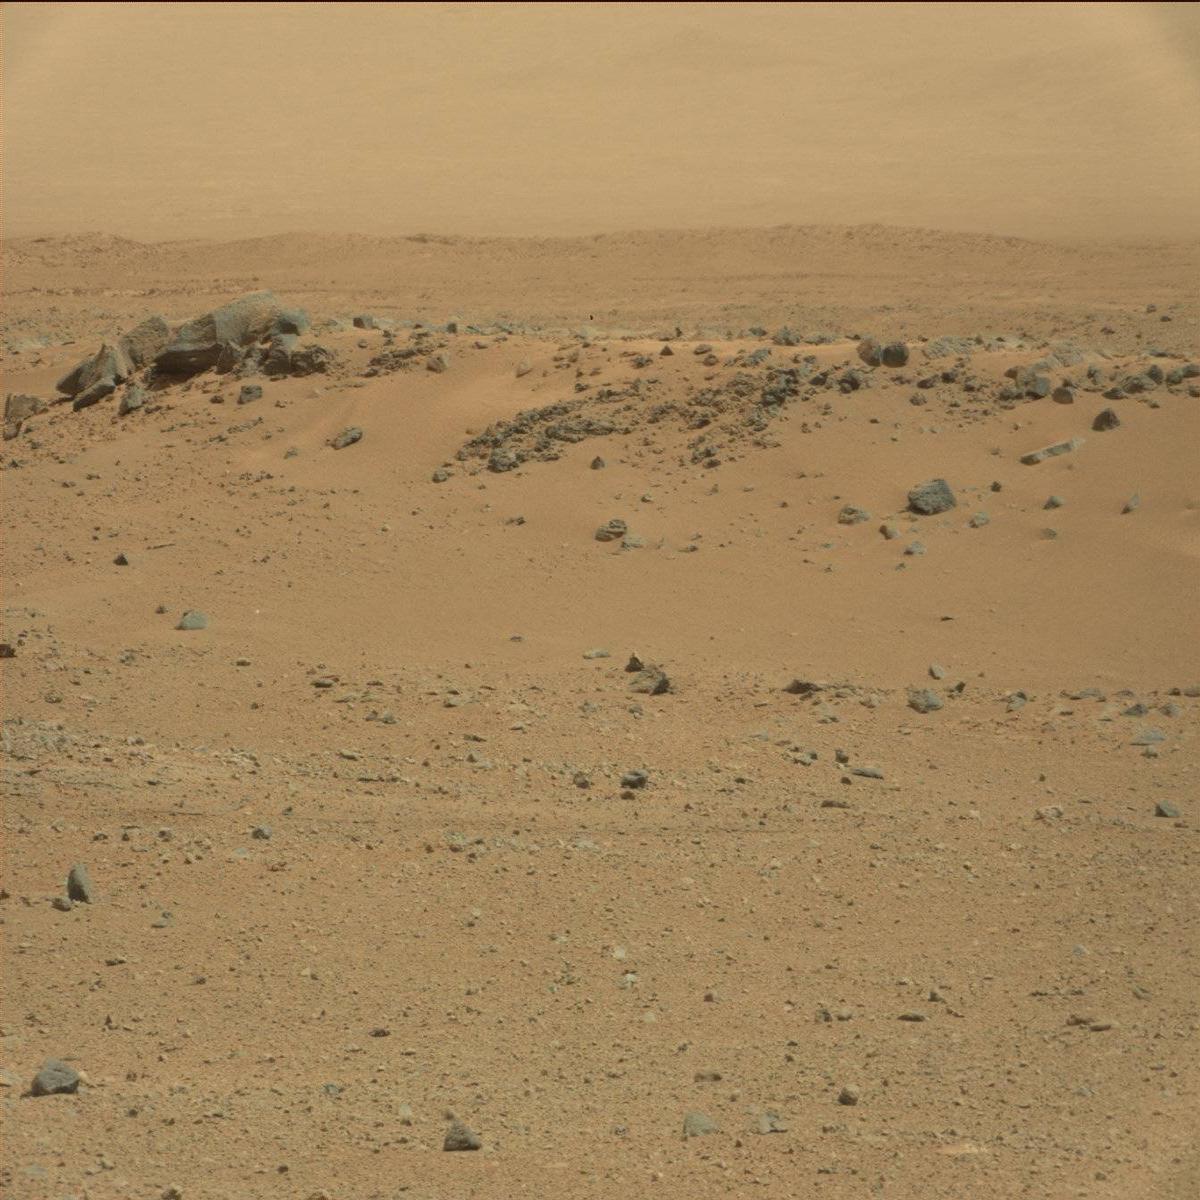
Terrain classes present: Bedrock, Ridge, Rock, Sand / Soil